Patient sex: M
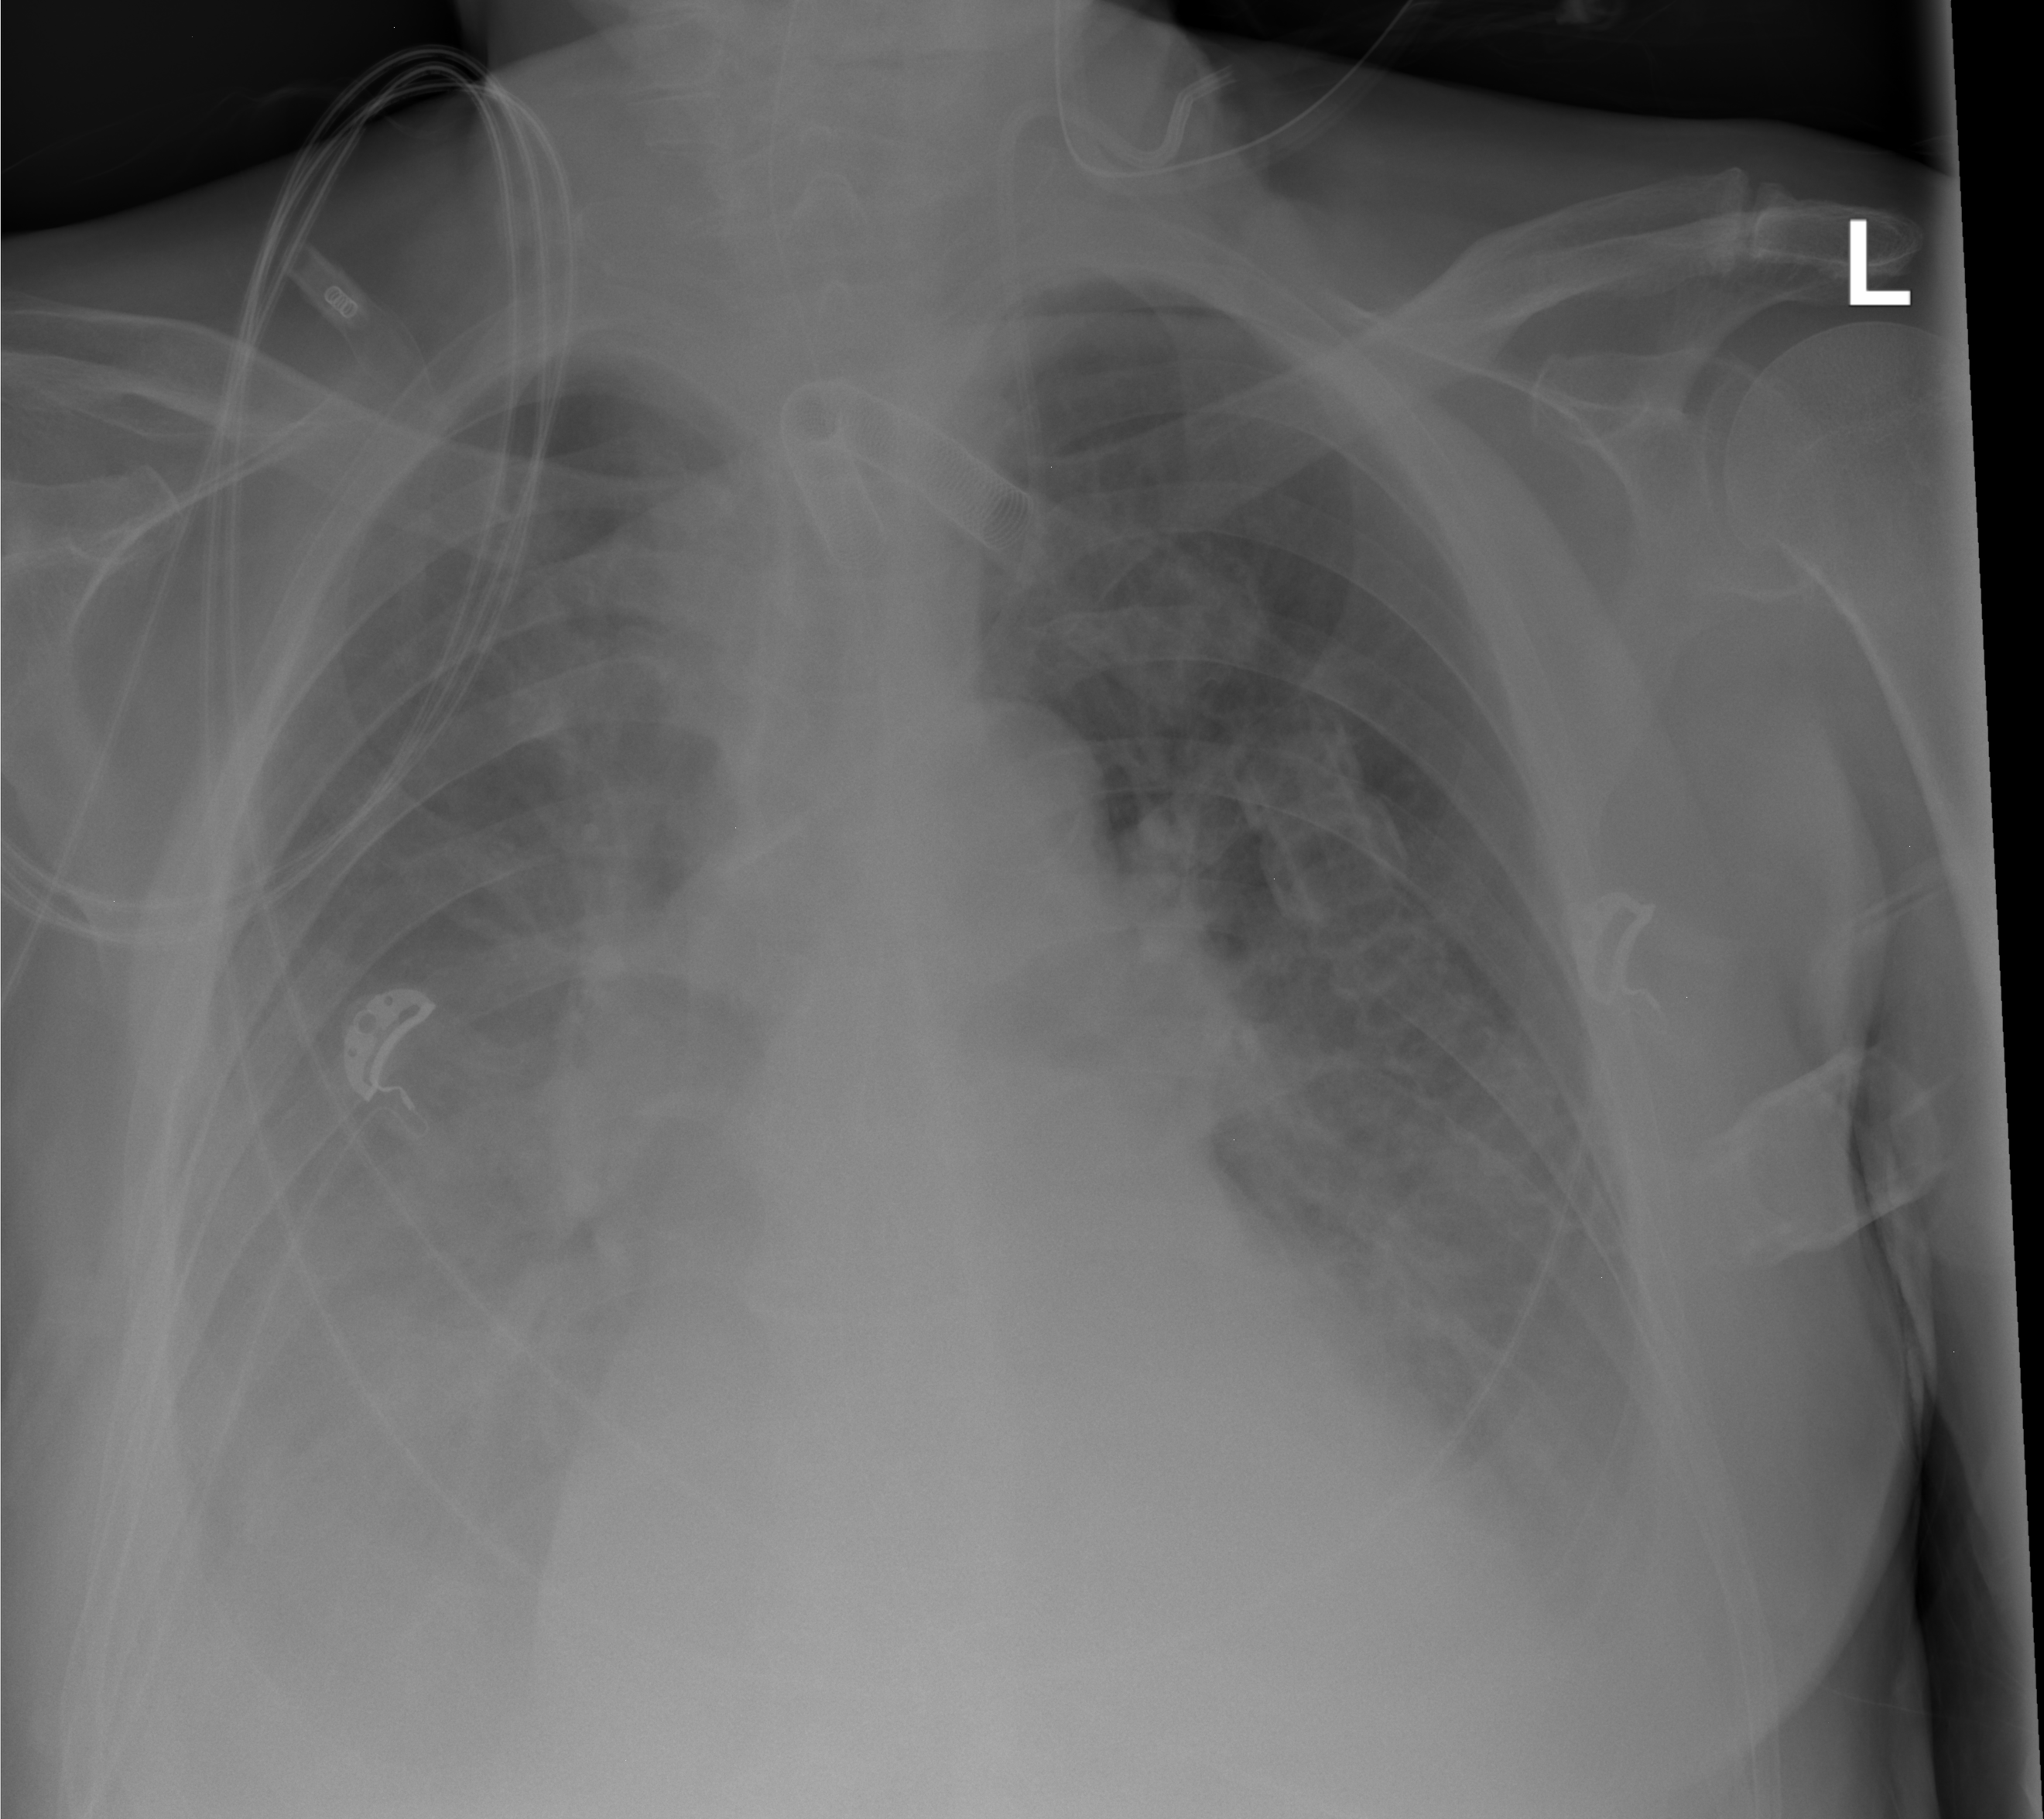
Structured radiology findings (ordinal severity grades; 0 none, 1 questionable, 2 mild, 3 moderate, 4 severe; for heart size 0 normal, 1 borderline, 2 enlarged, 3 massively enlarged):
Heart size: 2
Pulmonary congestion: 0
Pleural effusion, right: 3
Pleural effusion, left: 2
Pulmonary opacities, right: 2
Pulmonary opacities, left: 2
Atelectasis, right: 2
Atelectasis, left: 2